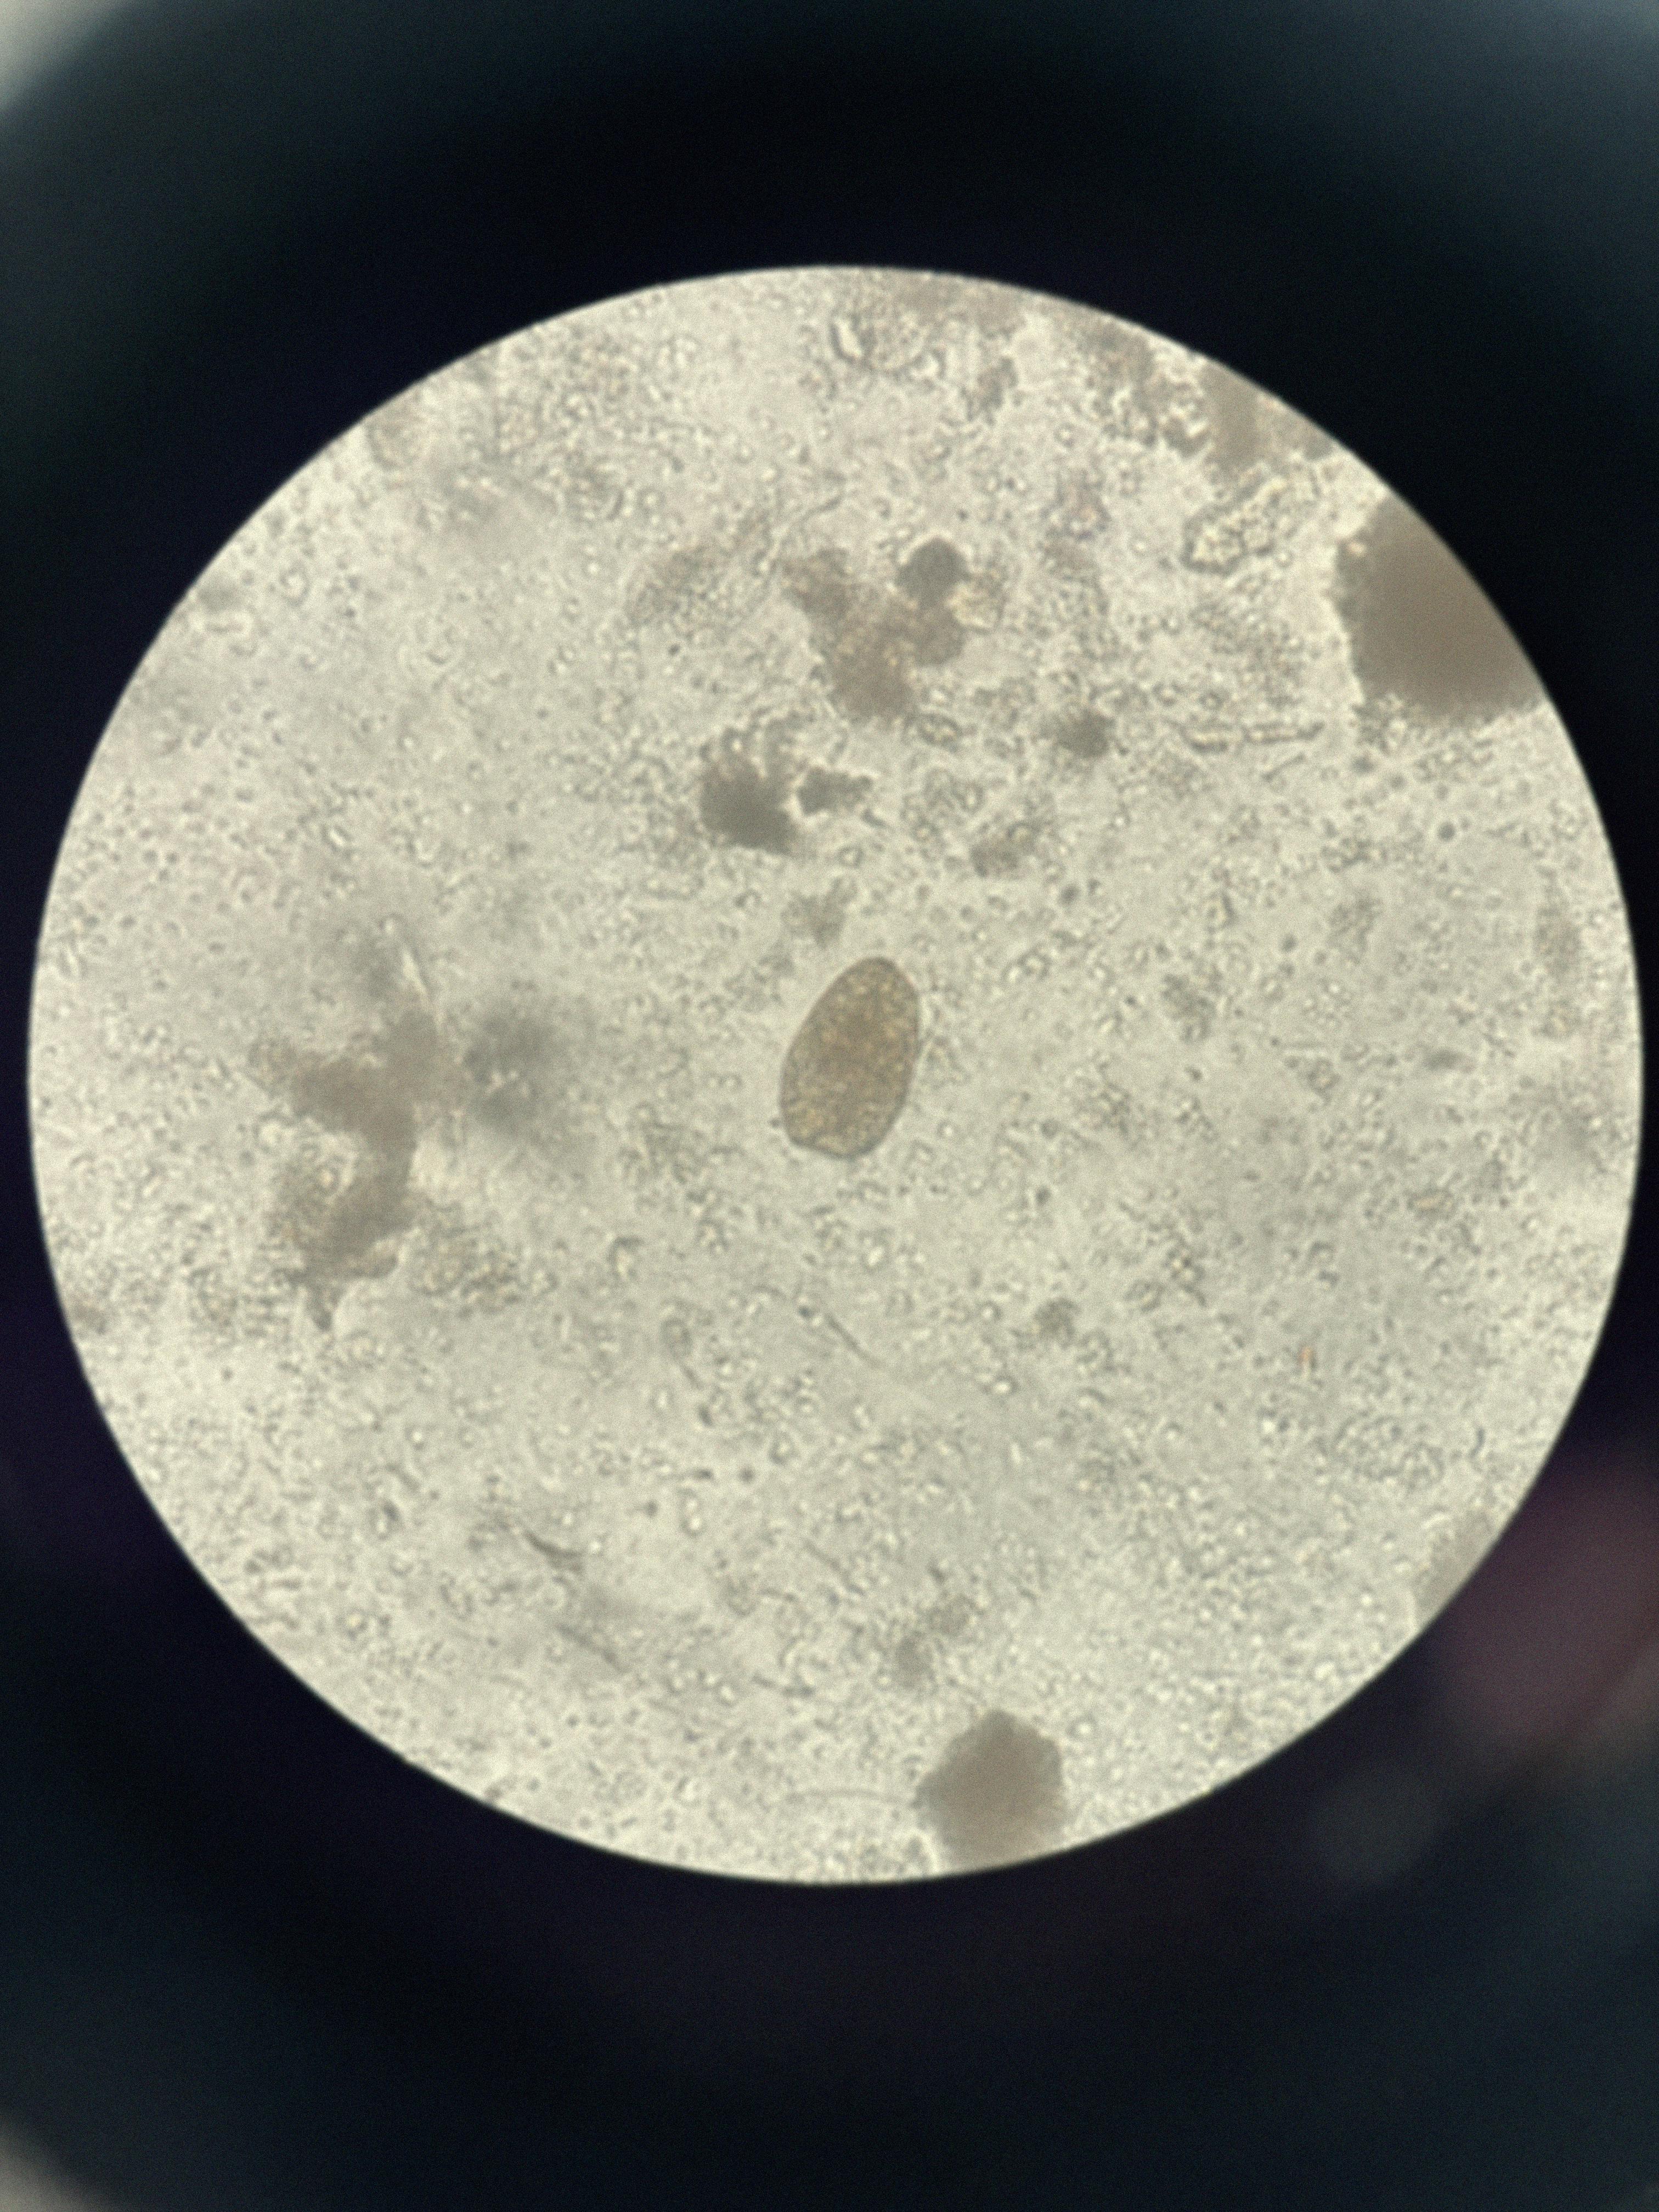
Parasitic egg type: Paragonimus spp